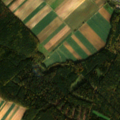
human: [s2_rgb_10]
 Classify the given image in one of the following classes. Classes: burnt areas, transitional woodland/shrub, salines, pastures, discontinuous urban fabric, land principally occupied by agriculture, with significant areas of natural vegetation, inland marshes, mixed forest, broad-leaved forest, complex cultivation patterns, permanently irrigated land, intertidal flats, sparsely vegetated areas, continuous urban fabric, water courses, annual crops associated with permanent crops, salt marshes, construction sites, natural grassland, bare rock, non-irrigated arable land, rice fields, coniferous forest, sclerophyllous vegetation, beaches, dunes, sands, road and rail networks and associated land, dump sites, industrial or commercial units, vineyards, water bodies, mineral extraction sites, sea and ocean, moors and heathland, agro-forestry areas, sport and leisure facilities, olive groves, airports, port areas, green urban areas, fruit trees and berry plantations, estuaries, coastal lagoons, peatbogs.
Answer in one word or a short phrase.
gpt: non-irrigated arable land, coniferous forest, mixed forest